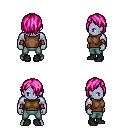
a pixel art fantasy rpg character, male body template, dark elf, purple skin, brown sleeveless shirt, teal pants, pink bangs hairstyle, cloth bracers, black shoes, four views (front, back, left, right), 2x2 character sprite sheet, small pixel art, hard edges, no anti-aliasing